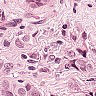
Metastatic tissue present: yes